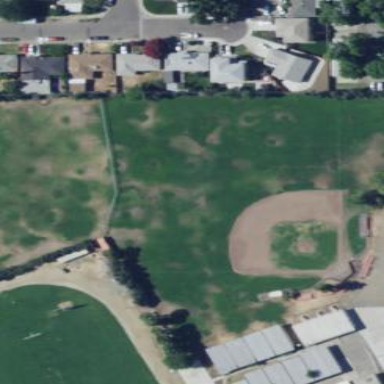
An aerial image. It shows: Baseball pitch for leisure and sports activities.